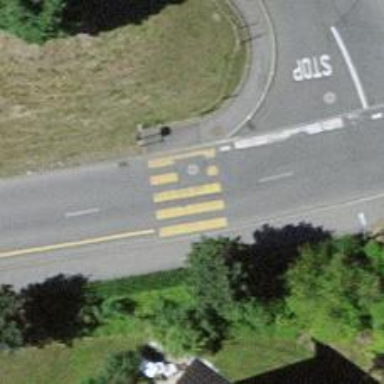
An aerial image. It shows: Uncontrolled zebra crossing with zebra markings.